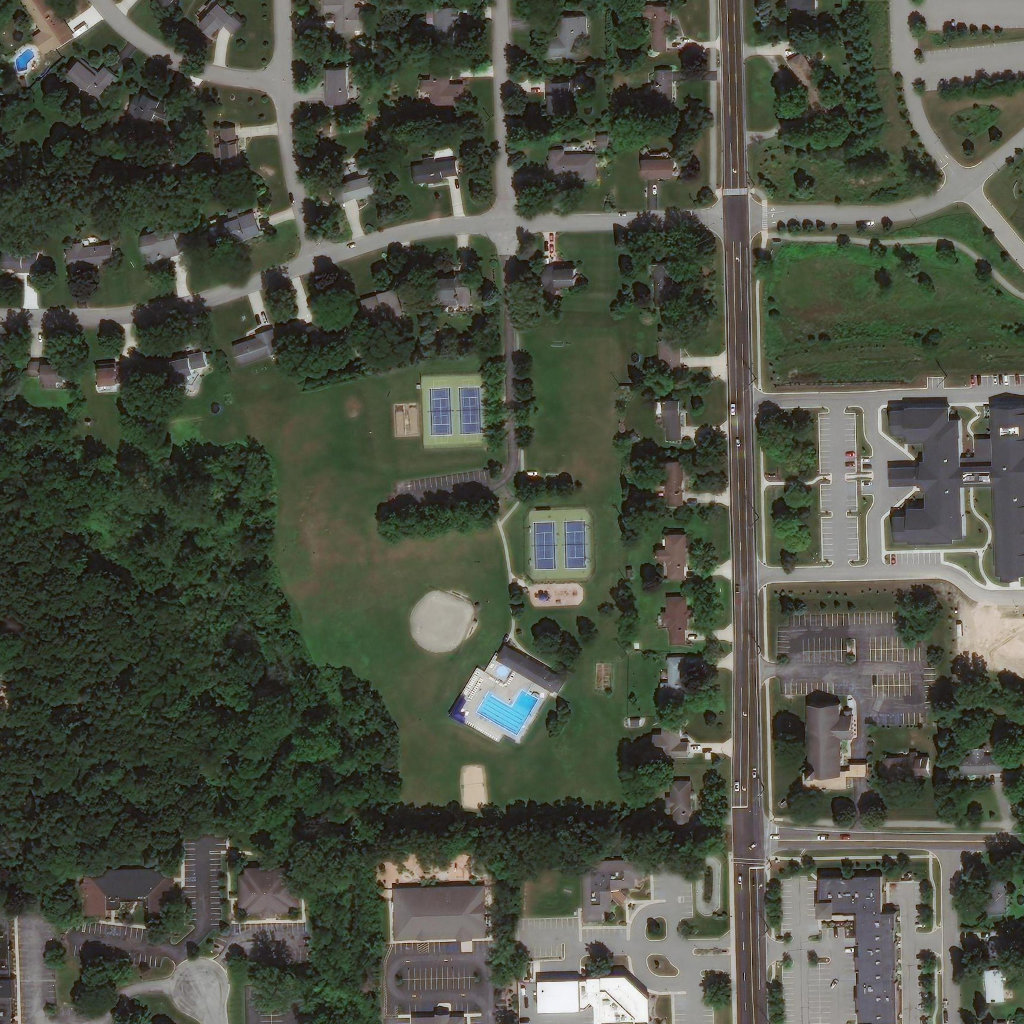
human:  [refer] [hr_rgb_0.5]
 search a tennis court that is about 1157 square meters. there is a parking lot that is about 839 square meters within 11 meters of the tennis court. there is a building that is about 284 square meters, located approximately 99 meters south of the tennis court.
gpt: <box>[[41, 36, 47, 43, 0]]</box>